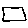
Label: square